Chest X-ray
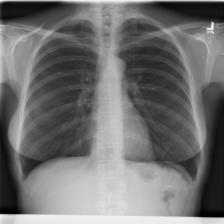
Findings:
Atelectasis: negative
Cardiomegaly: negative
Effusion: negative
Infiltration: negative
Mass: negative
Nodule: negative
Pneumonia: negative
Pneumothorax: negative
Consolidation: negative
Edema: negative
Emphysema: negative
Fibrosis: negative
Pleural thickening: negative
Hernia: negative